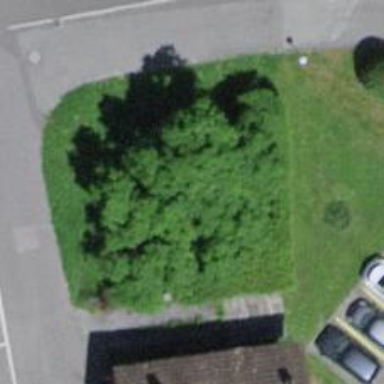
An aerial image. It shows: Broadleaved tree with lush foliage.